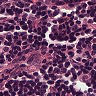
Metastatic tissue present: no